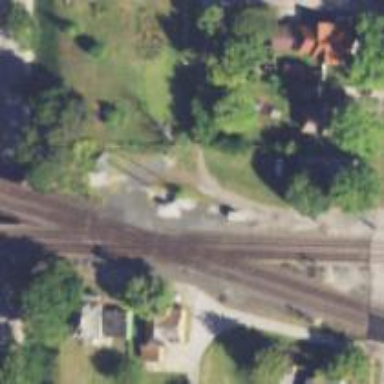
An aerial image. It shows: Railway crossing.